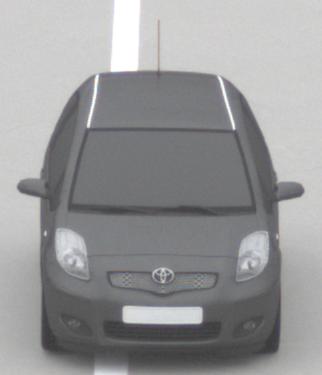
Make: Toyota
Model: Yaris 1.0
Detailed model: Yaris (XP13)
Model produced from: 2011/10
Model produced until: 2014/08
Doors: 3
Color: gray
Road condition: dry road
Daytime: midday
Contrast: low contrast